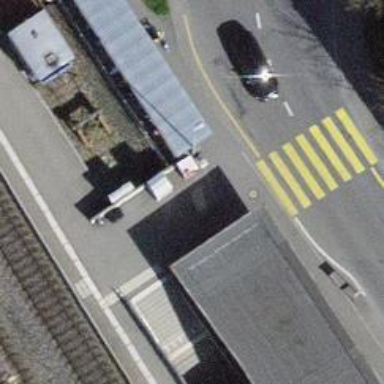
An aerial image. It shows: Recycling container at amenity designated for recycling.